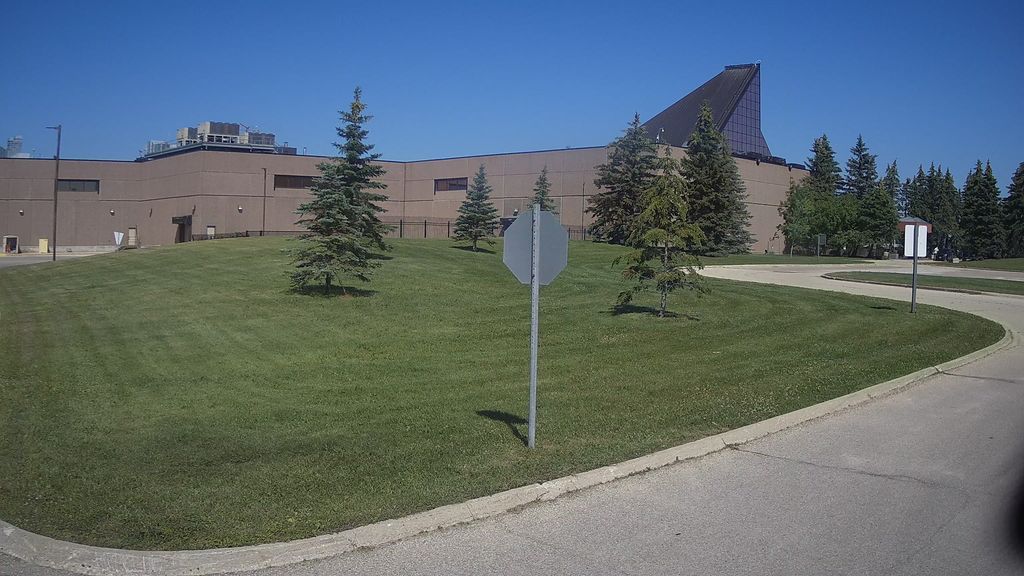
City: winnipeg